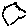
Label: hexagon